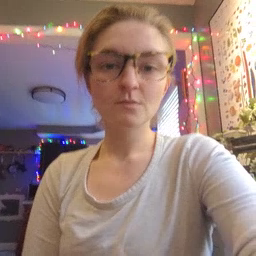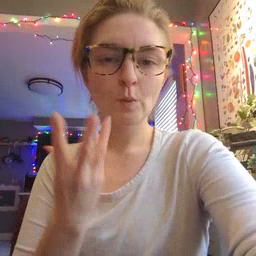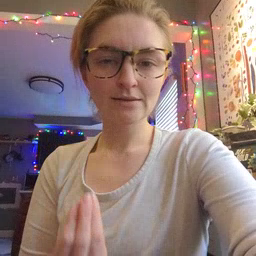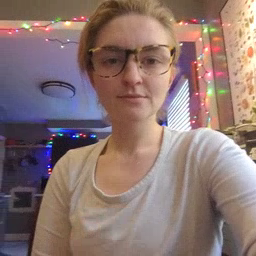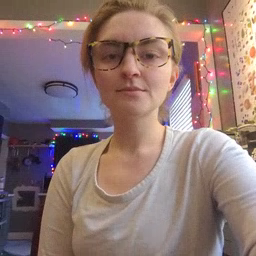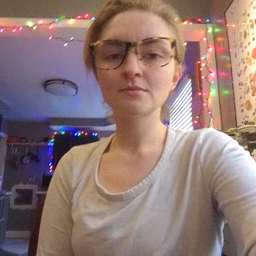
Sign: wet